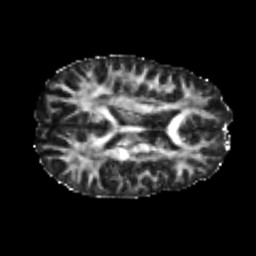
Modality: FA
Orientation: axial
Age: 23
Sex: male
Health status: healthy
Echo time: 0.074 s